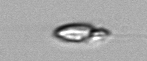
Label: Katodinium_or_Torodinium